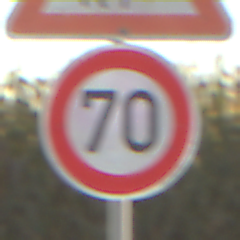
Verkehrszeichen: Geschwindigkeit70
Zusatzzeichen oben: ReiterLinks
Umgebung: Outdoor, RoadRail
Tageszeit: SunriseSunset
Wetter: Clear
Licht: Natural
Jahreszeit: NotSpecified
Kontrast: HighContrast